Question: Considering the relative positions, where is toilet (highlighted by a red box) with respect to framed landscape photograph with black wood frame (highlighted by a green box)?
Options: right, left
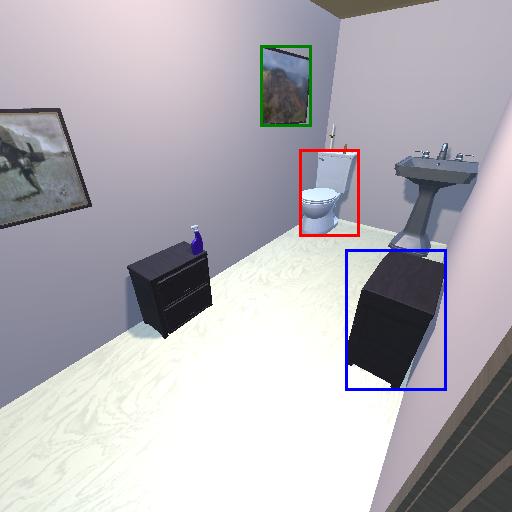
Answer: right